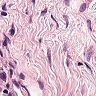
Metastatic tissue present: no